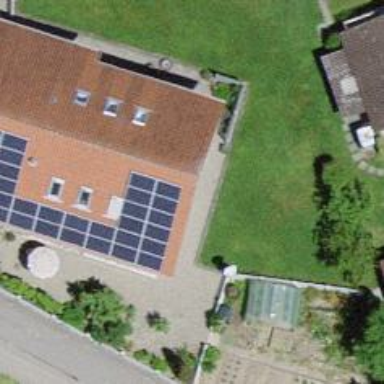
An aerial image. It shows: Solar power generator using photovoltaic panels.